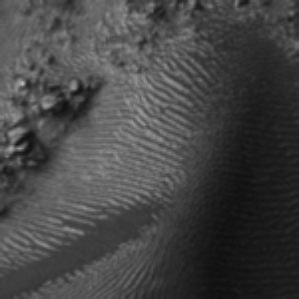
Label: frost